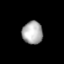
Tissue: lung
Cell type: T cells
Senescence score: 0.2201
Nuclear area (px): 460
Mean DAPI intensity: 172.452